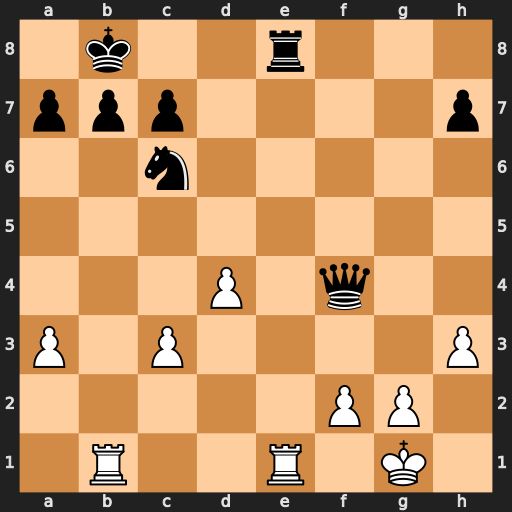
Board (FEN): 1k2r3/ppp4p/2n5/8/3P1q2/P1P4P/5PP1/1R2R1K1
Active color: w
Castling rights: -
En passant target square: -
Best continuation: Rxe8+ Nd8 Rxd8#